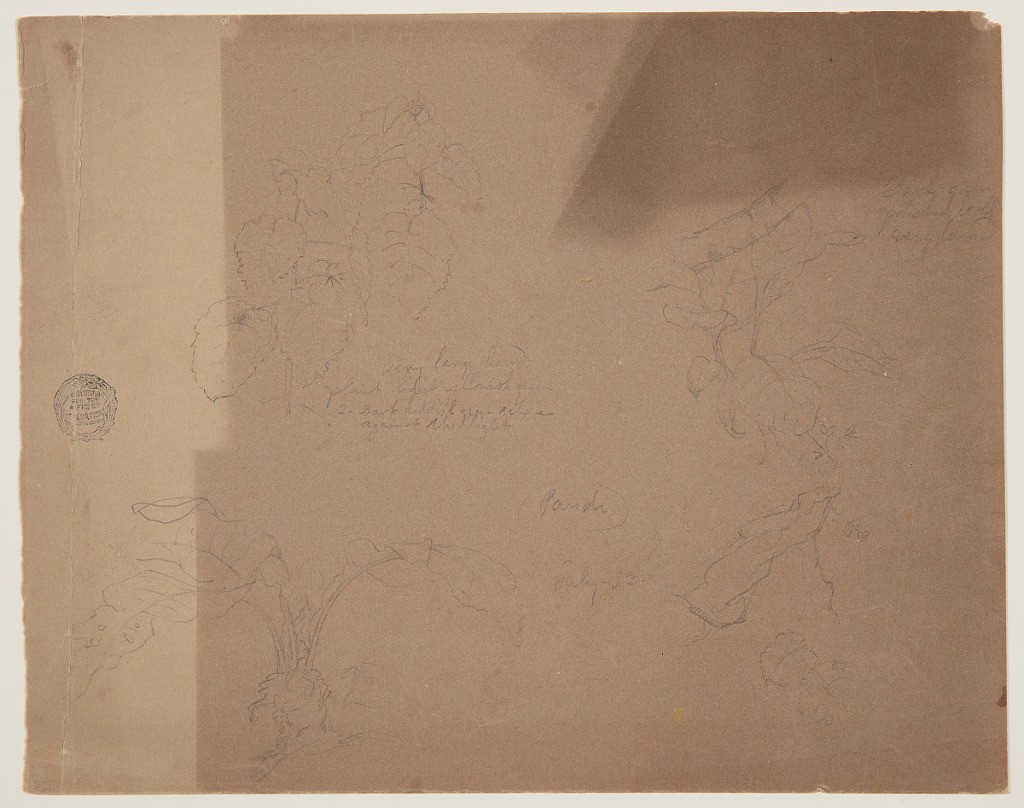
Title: Botanical Sketches near Pandi, Colombia
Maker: Frederic Edwin Church, American, 1826–1900
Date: July 1853
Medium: Graphite on tan wove paper
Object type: Drawing
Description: Botanical study of coleus and other mixed vegetation near Pandi, Colombia. At right, a broad-leafed plant and a slender tree trunk grow off of a rocky ledge. At left, two views of two different broad-leafed plants--coleus above and another, viewed from eye-level, at lower left.